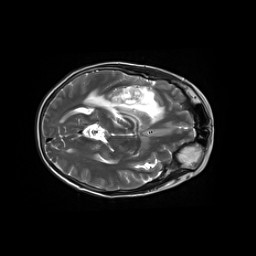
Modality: T2w
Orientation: axial
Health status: ill
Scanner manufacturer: siemens
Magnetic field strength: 3 T
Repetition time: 5.25 s
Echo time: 0.093 s